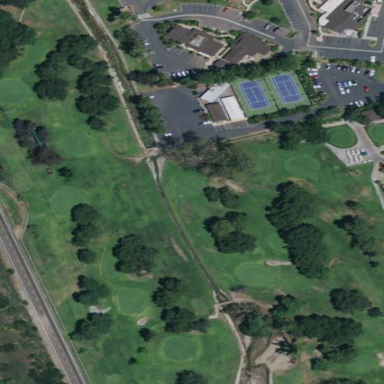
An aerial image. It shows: Golf course.